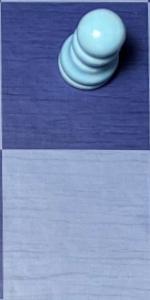
Label: Empty